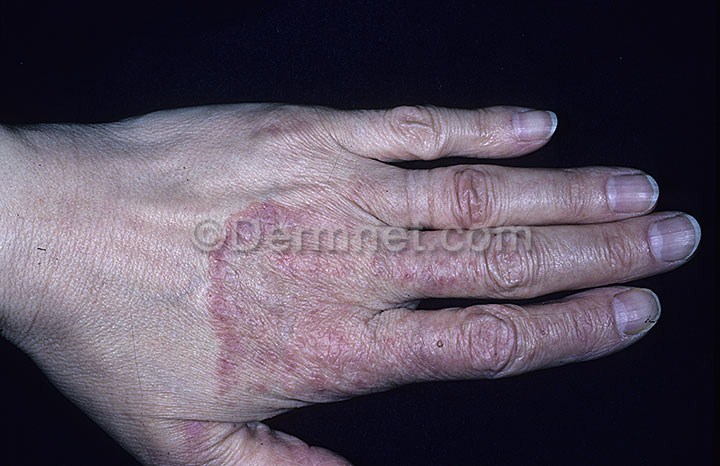
Disease: Tinea Ringworm Candidiasis and other Fungal Infections